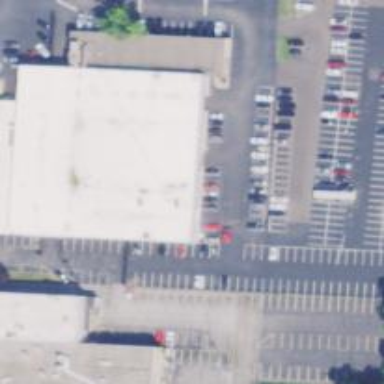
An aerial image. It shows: Retail building with car shop.